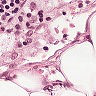
Metastatic tissue present: no